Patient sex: F
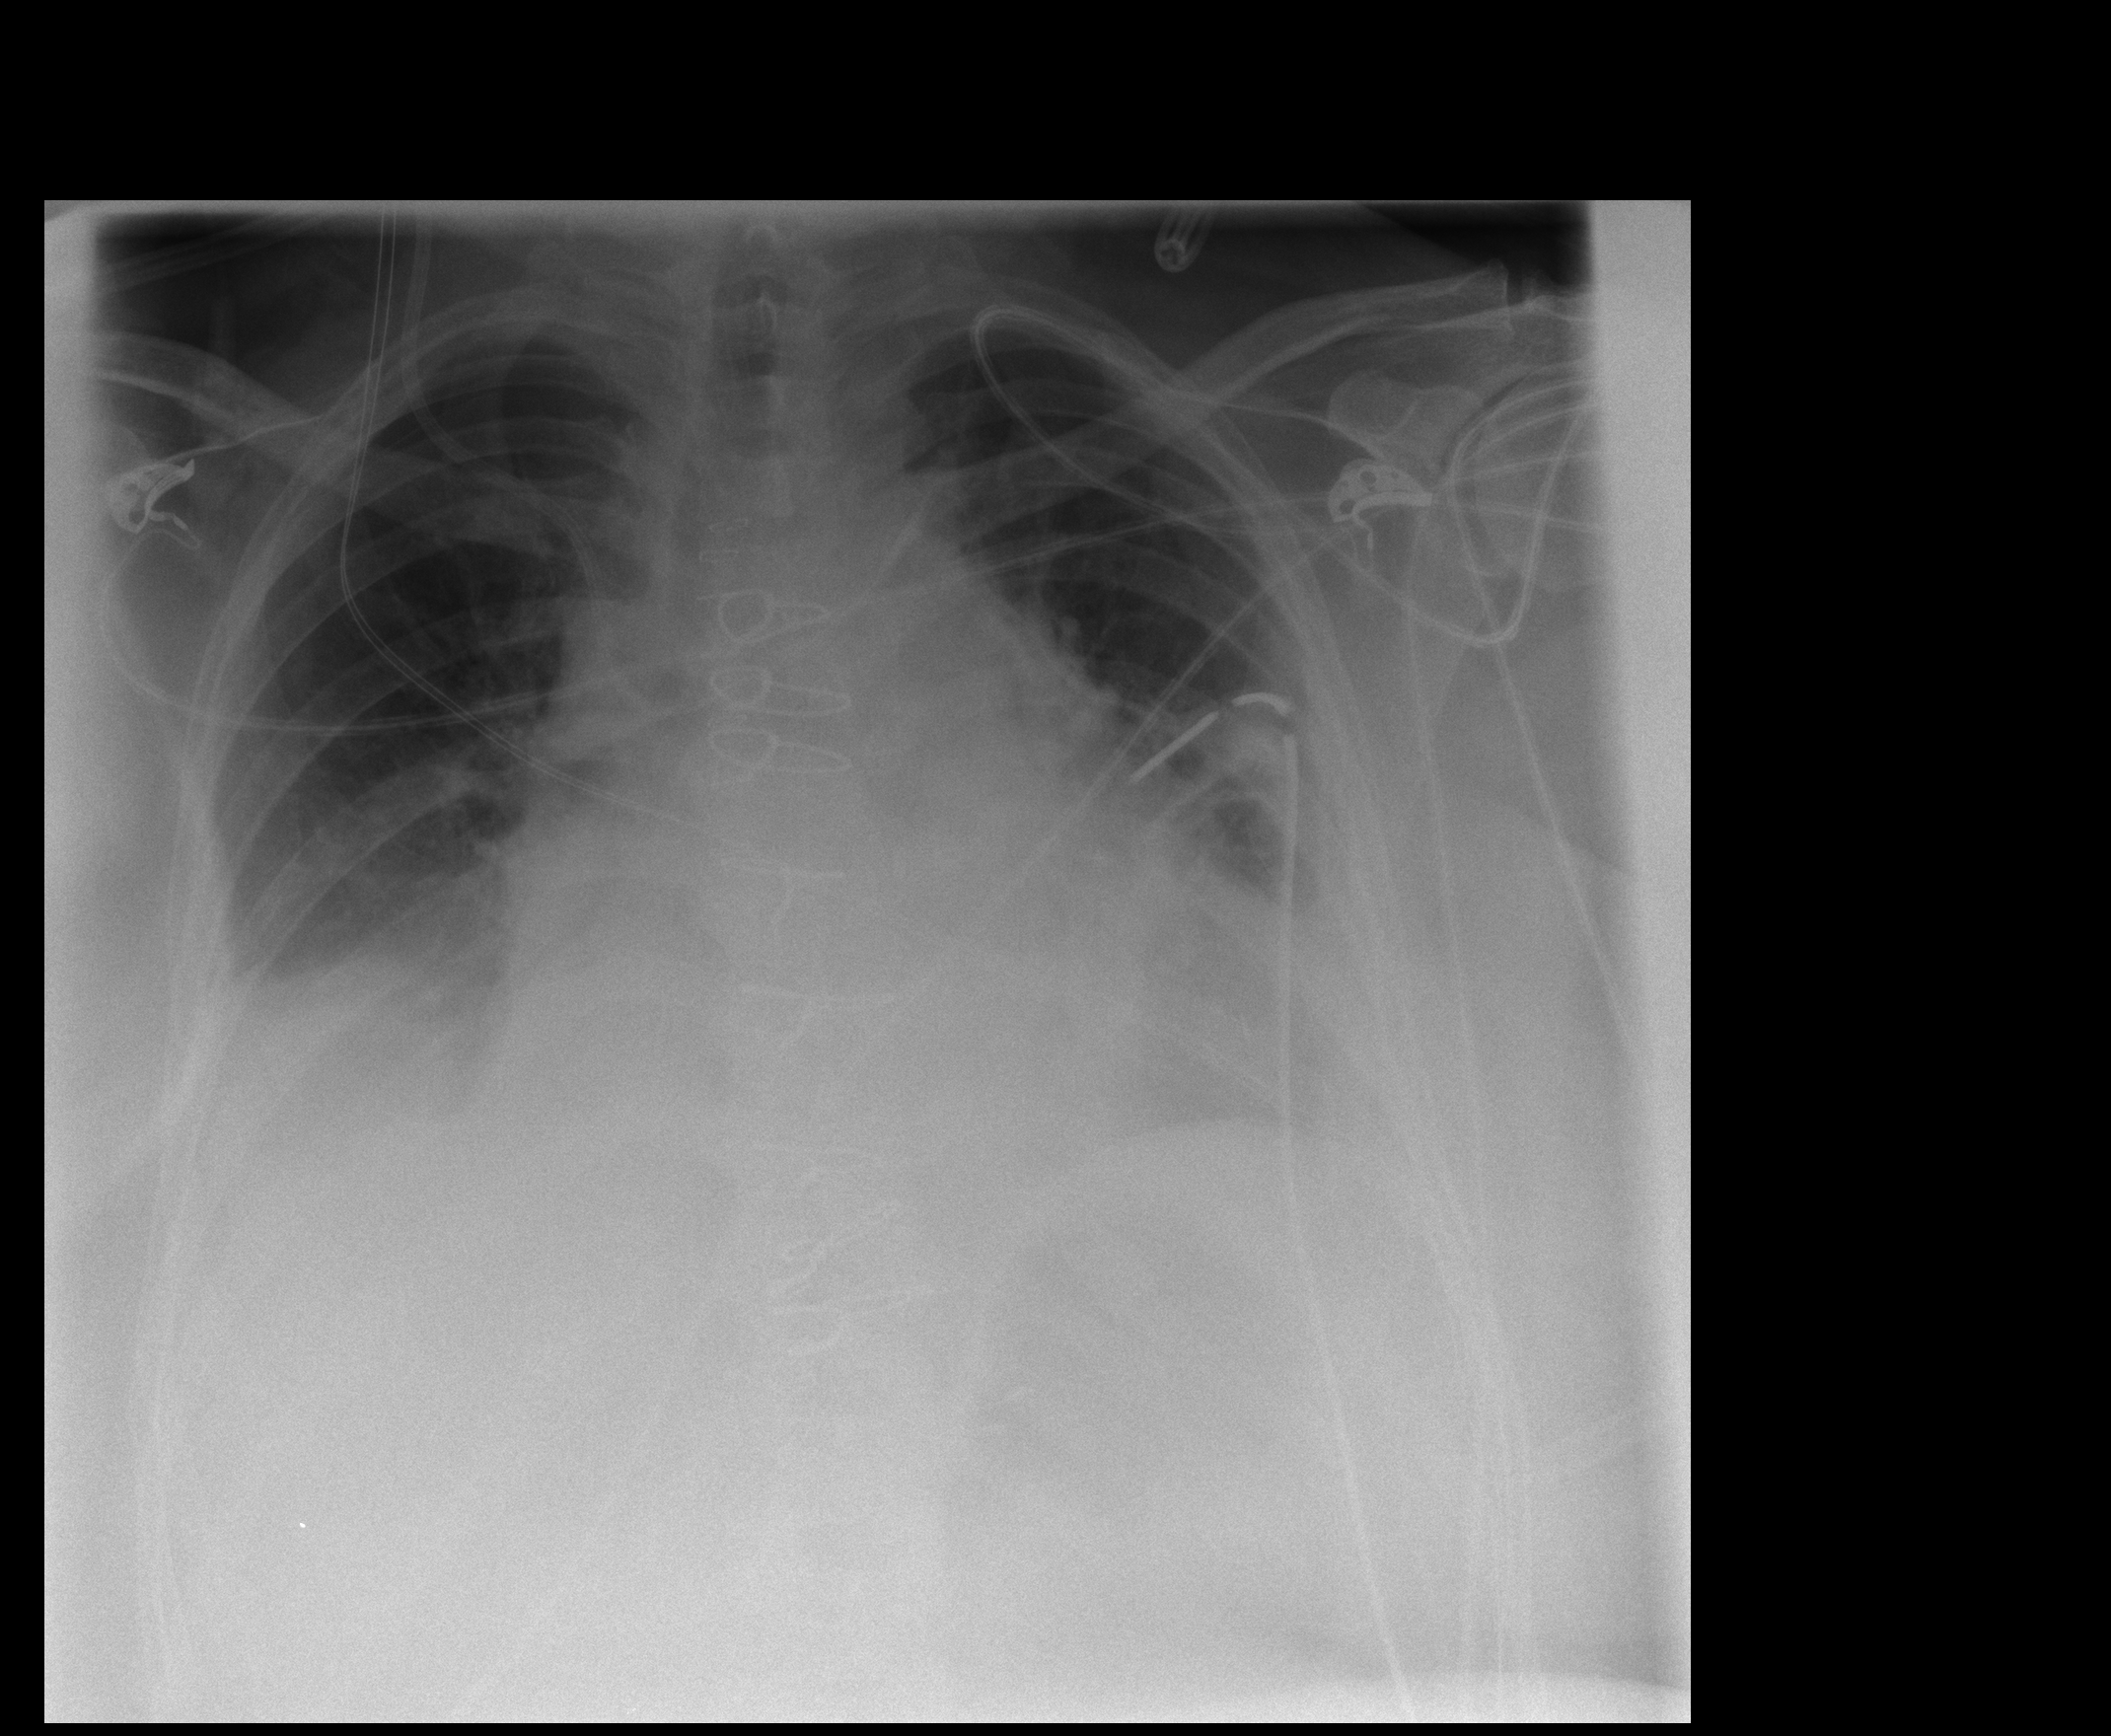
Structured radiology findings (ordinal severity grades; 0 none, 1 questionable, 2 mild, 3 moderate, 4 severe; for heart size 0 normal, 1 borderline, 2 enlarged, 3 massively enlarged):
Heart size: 2
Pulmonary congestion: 1
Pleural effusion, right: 1
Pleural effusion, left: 1
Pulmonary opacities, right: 2
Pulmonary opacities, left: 2
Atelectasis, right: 2
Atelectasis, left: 2